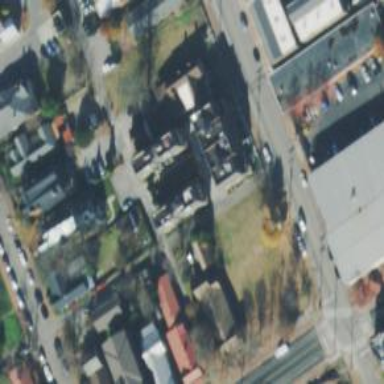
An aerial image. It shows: Alley classified as service road.